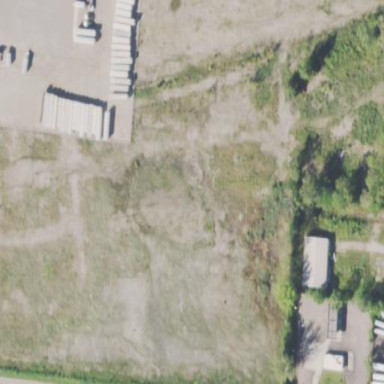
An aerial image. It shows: Brownfield area.